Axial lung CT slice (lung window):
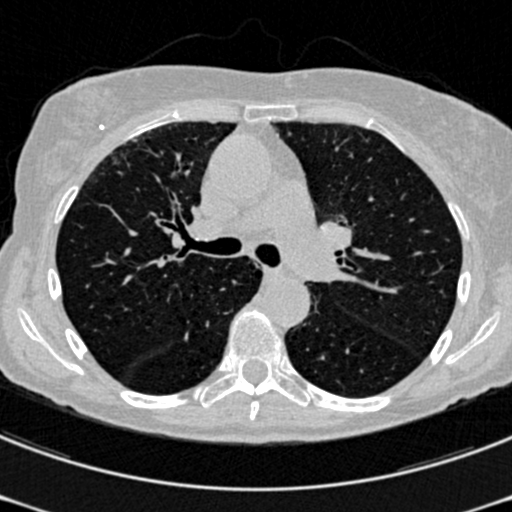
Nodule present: no